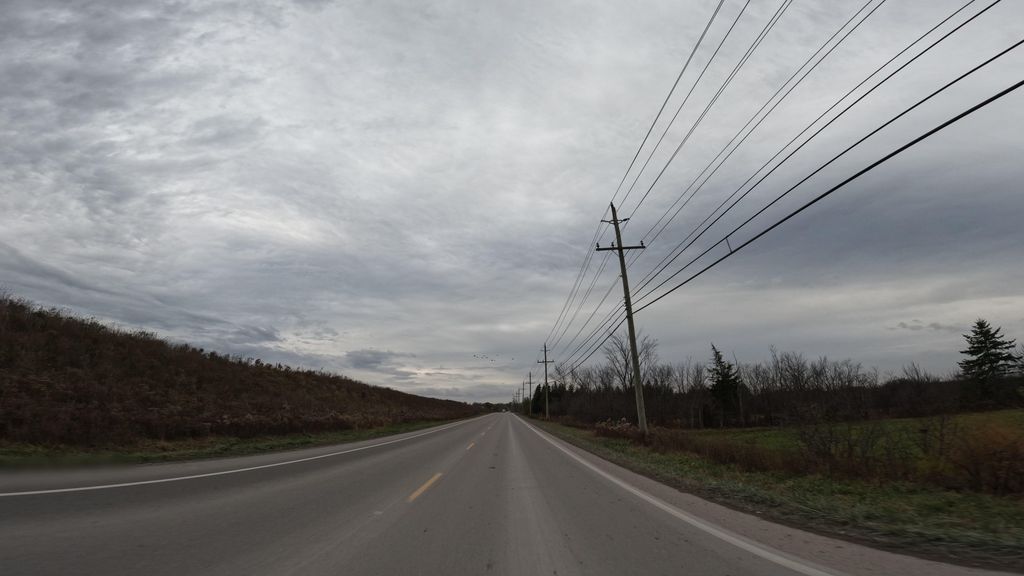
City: hamilton